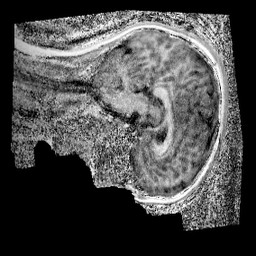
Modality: UNIT1_denoised
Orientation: sagittal
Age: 9
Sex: male
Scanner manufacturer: siemens
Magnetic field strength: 3 T
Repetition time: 4 s
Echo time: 0.00299 s